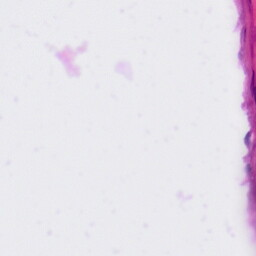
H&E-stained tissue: Tonsil